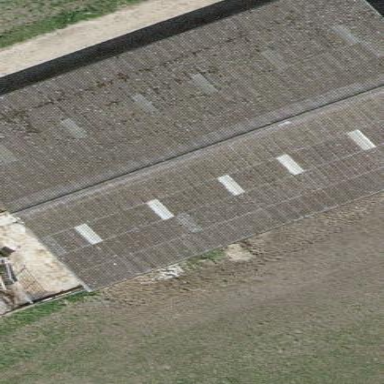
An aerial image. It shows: Rural barn.